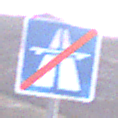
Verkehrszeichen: EndeAutbahn
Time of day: Dusk
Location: Outdoor (Nature)
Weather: Clear
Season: NotSpecified
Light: Natural